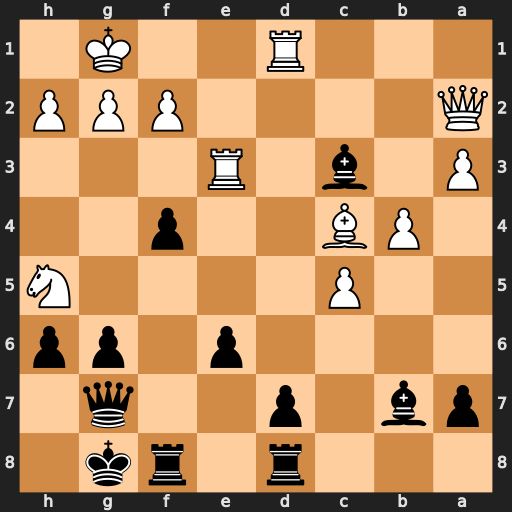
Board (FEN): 3r1rk1/pb1p2q1/4p1pp/2P4N/1PB2p2/P1b1R3/Q4PPP/3R2K1
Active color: b
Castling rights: -
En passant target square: -
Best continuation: gxh5 Rg3 fxg3